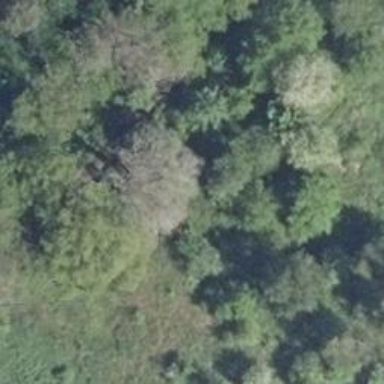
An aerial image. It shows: Single tag "natural: tree."